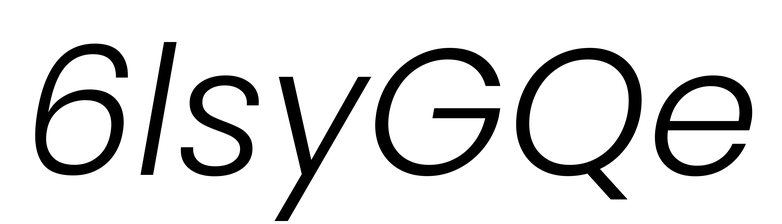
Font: Poppins-LightItalic